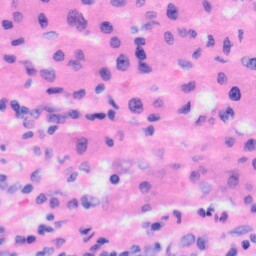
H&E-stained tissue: Liver